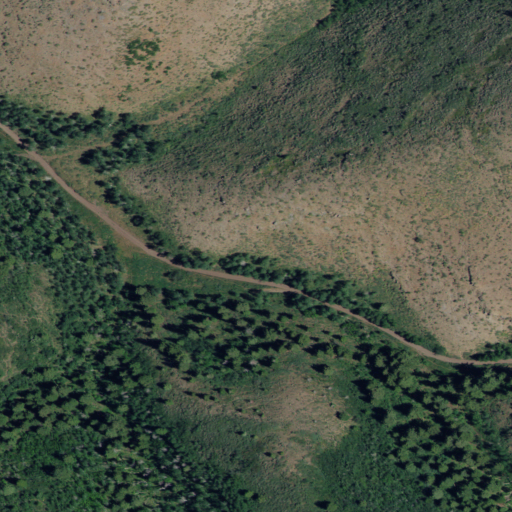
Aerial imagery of valley in Idaho named Line Canyon containing shrub, evergreen forest, grassland, and deciduous forest